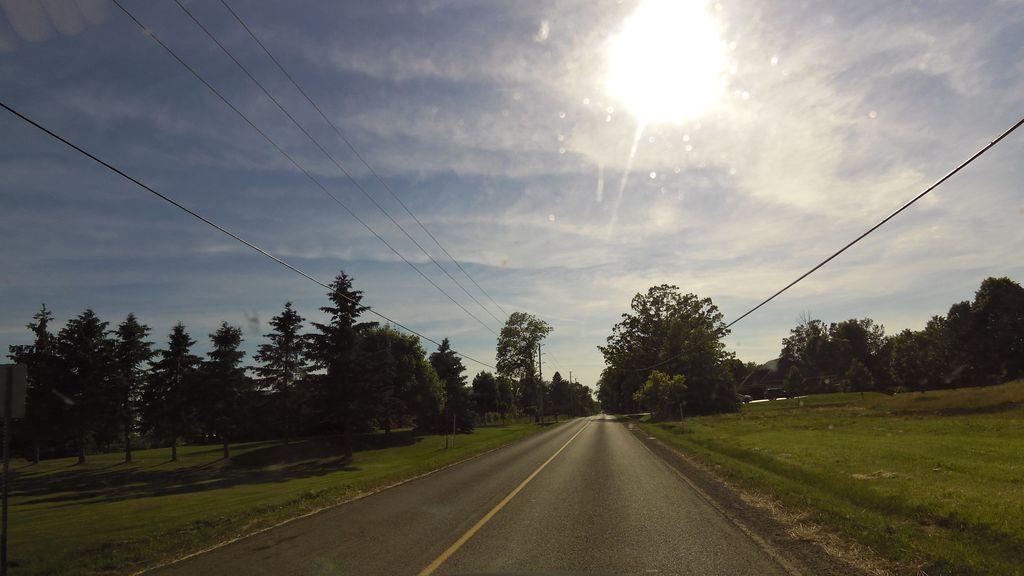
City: hamilton